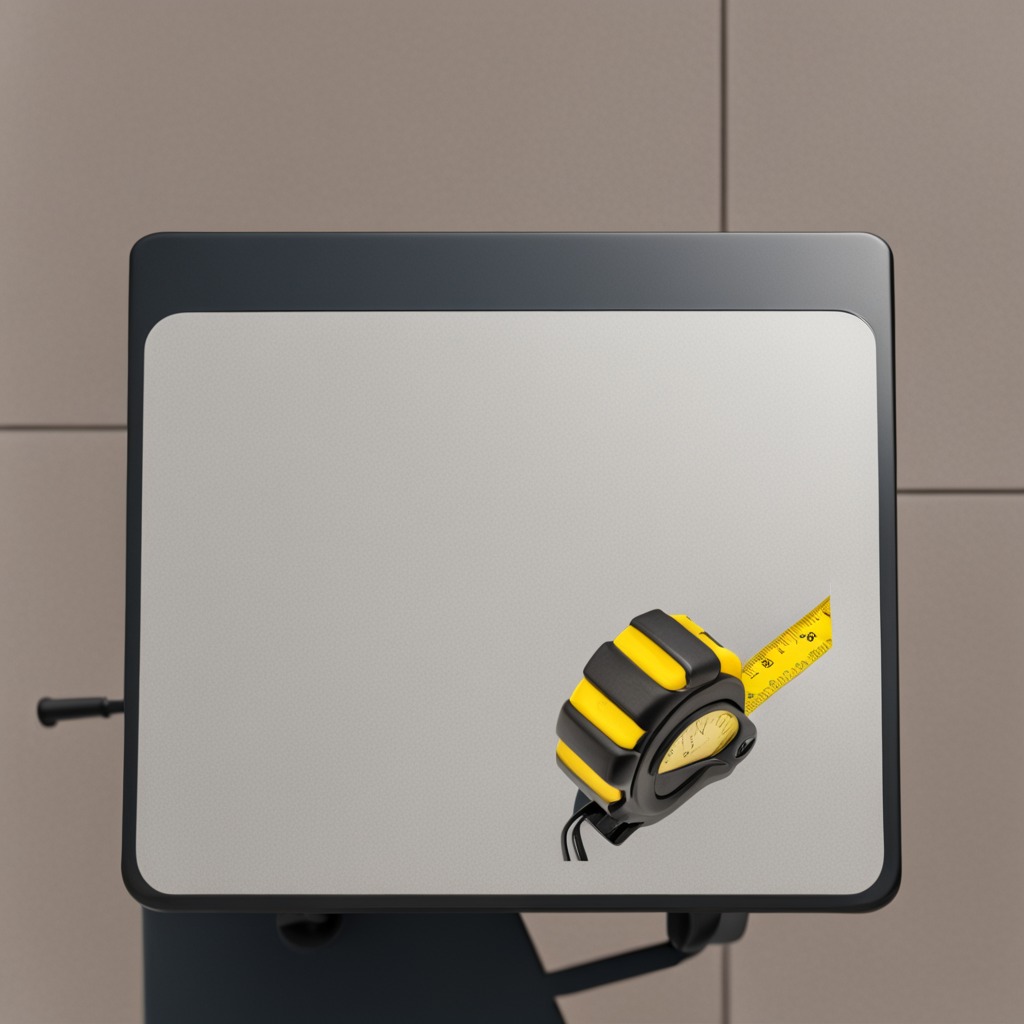
A measuring tape lies on a clean utility table in a temporary outdoor tool station afternoon light present textured surface.